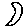
Label: moon